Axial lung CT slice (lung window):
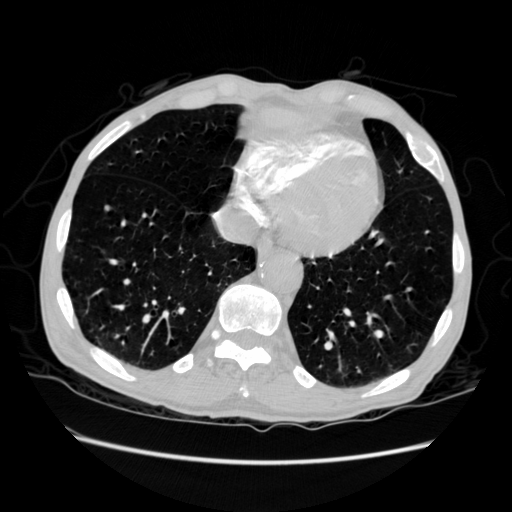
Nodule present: no